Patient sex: F
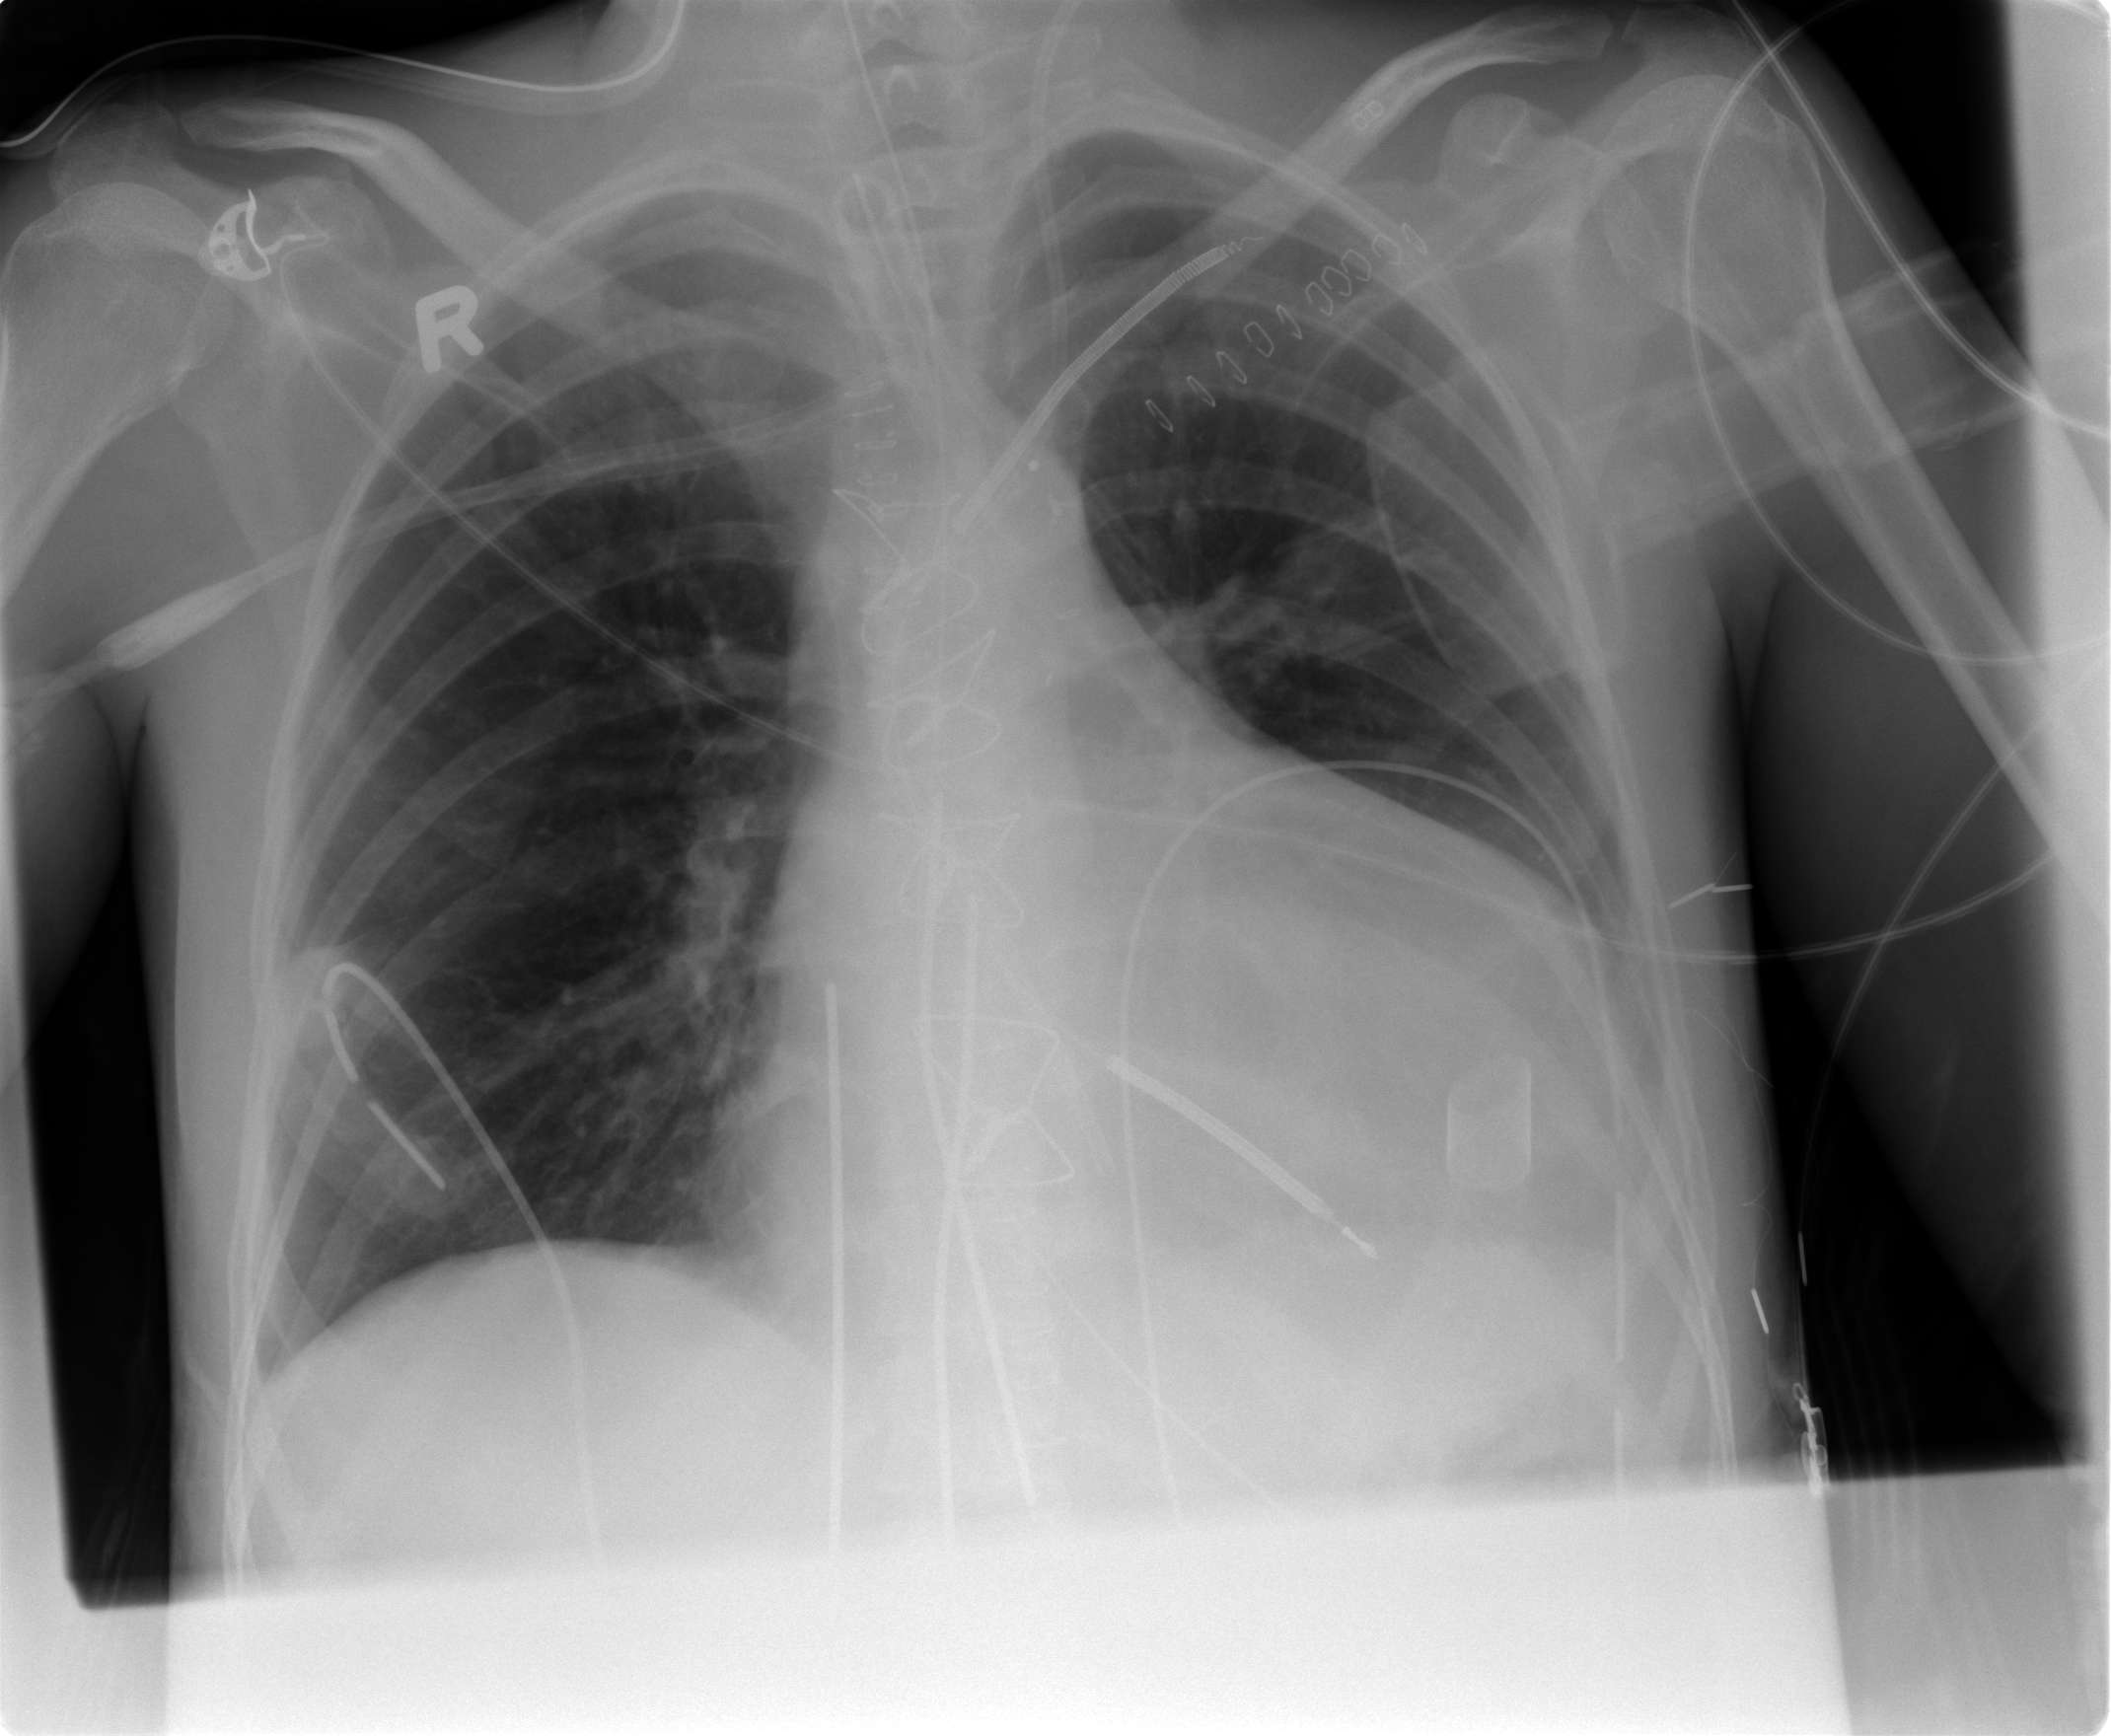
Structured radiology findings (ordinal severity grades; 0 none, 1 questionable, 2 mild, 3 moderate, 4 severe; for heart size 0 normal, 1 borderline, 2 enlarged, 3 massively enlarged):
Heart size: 2
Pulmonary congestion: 1
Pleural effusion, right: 0
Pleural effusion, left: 0
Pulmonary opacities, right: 2
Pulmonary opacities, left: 0
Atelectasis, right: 1
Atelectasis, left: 0